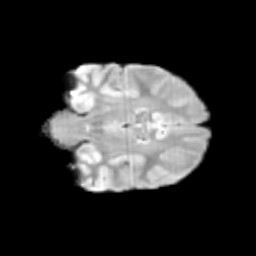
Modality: T2w
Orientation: coronal
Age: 9
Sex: male
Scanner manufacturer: siemens
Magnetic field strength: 3 T
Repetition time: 3.8 s
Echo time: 0.07 s